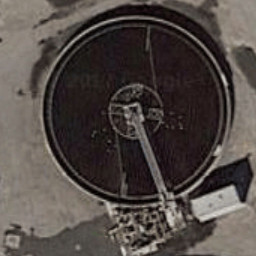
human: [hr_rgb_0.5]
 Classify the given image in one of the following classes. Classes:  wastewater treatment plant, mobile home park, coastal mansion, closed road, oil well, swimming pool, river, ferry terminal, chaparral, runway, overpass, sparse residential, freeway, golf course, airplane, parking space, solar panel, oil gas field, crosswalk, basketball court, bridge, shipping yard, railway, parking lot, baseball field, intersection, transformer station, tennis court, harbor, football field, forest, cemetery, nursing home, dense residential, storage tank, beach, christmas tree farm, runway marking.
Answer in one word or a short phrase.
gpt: wastewater treatment plant